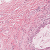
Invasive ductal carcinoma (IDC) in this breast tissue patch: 0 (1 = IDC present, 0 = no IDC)